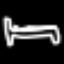
Label: bed